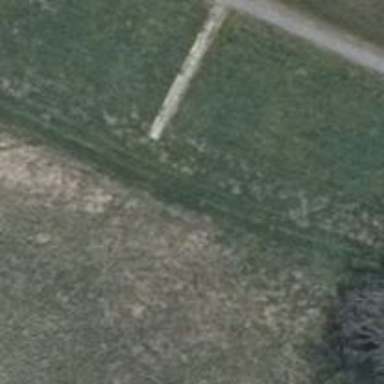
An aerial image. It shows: Grassy track with grade5 tracktype.